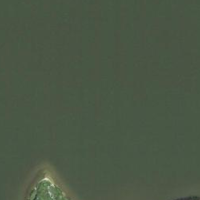
EUNIS habitat code: 14
Species observed at this site:
Caltha palustris